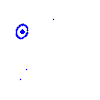
Particle: kaon